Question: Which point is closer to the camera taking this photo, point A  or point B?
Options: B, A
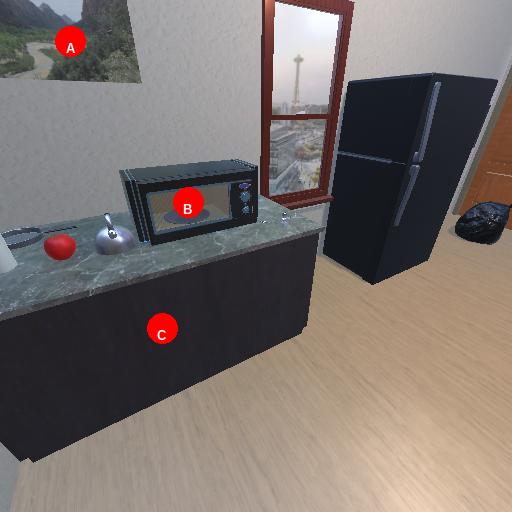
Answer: B